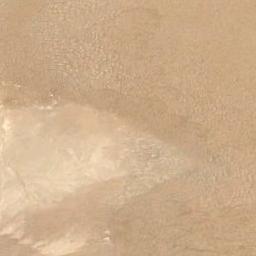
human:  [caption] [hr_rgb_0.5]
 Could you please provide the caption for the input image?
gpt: There is a little grain in this desert .

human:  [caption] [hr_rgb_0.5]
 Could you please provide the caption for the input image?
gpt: The desert is full of yellow sand .

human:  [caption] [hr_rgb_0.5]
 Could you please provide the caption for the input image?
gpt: The desert has yellow sand and flat terrain .

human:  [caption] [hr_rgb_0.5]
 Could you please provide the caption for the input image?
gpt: It is a large piece of flat yellow desert .

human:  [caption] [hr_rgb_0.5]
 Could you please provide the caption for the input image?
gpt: A desert covered by sand and white bare land .